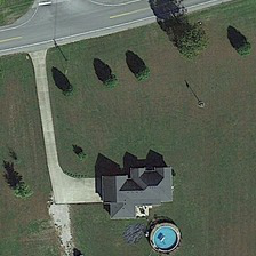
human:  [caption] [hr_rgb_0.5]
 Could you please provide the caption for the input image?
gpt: There are many green trees on the road near the swimming pool.

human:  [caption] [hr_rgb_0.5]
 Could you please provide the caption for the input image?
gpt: A building with a swimming pool is near a road with several green trees.

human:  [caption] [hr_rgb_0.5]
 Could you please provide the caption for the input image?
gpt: Buildings with swimming pools are near some green trees and roads.

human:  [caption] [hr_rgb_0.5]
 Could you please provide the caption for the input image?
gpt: a building with swimming pool is close to a street with several green trees.

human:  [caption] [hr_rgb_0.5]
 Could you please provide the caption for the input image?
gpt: A building with a pool is near a road with several green trees.